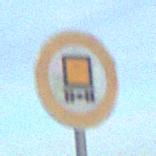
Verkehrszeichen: VerbotKennzeichnungspflichtigeKraftfahrzeugeGefaehrlicheGueter
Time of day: SunriseSunset
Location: Outdoor (Beach)
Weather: PartlyCloudy
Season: NotSpecified
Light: Natural